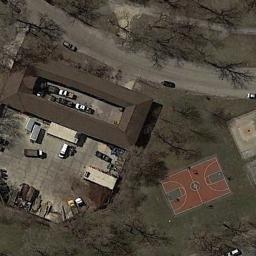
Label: basketball_court